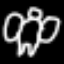
Label: angel